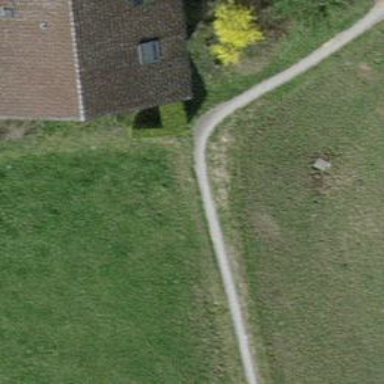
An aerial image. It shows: Path with fine gravel surface.